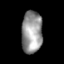
Tissue: skin
Cell type: Epithelial cells
Senescence score: 0.2166
Nuclear area (px): 861
Mean DAPI intensity: 150.416